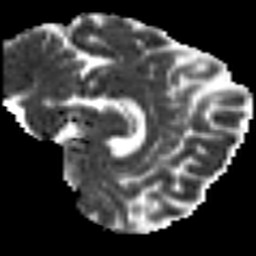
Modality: MD
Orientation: sagittal
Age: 38
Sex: female
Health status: healthy
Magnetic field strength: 3 T
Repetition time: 9 s
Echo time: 0.093 s